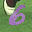
Label: 6